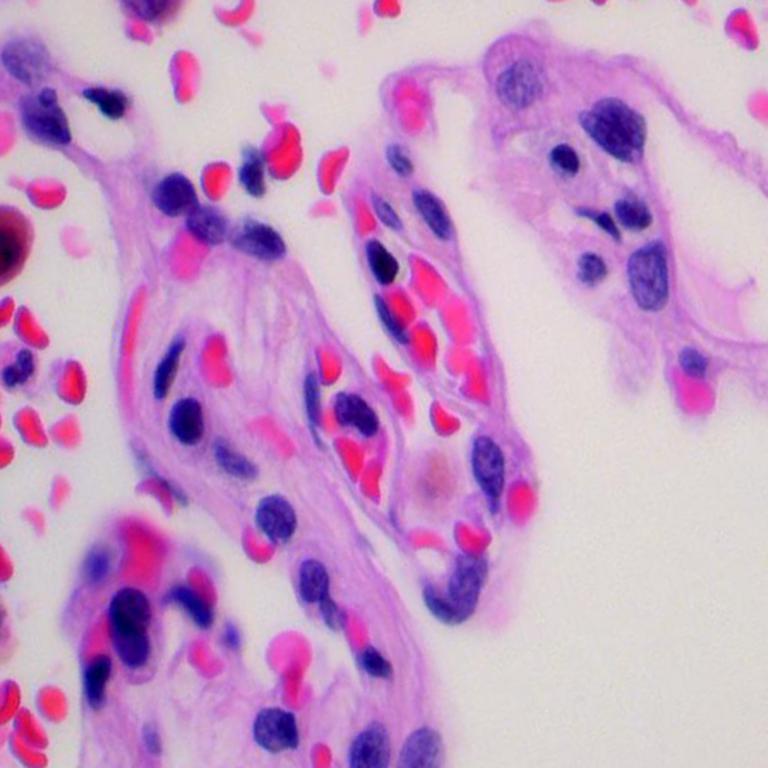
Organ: lung
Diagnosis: benign